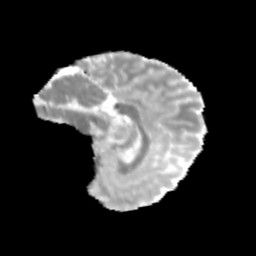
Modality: MD
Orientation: sagittal
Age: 13
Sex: male
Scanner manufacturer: siemens
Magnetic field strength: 3 T
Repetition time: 3.8 s
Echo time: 0.07 s